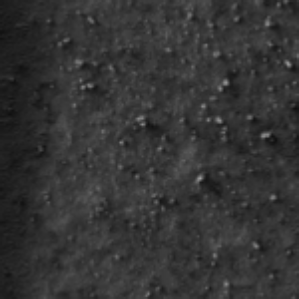
Label: frost